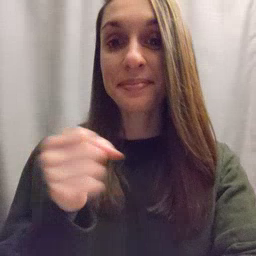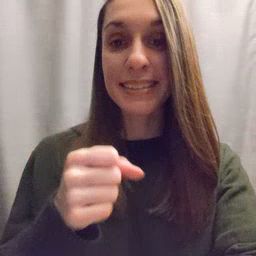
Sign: make